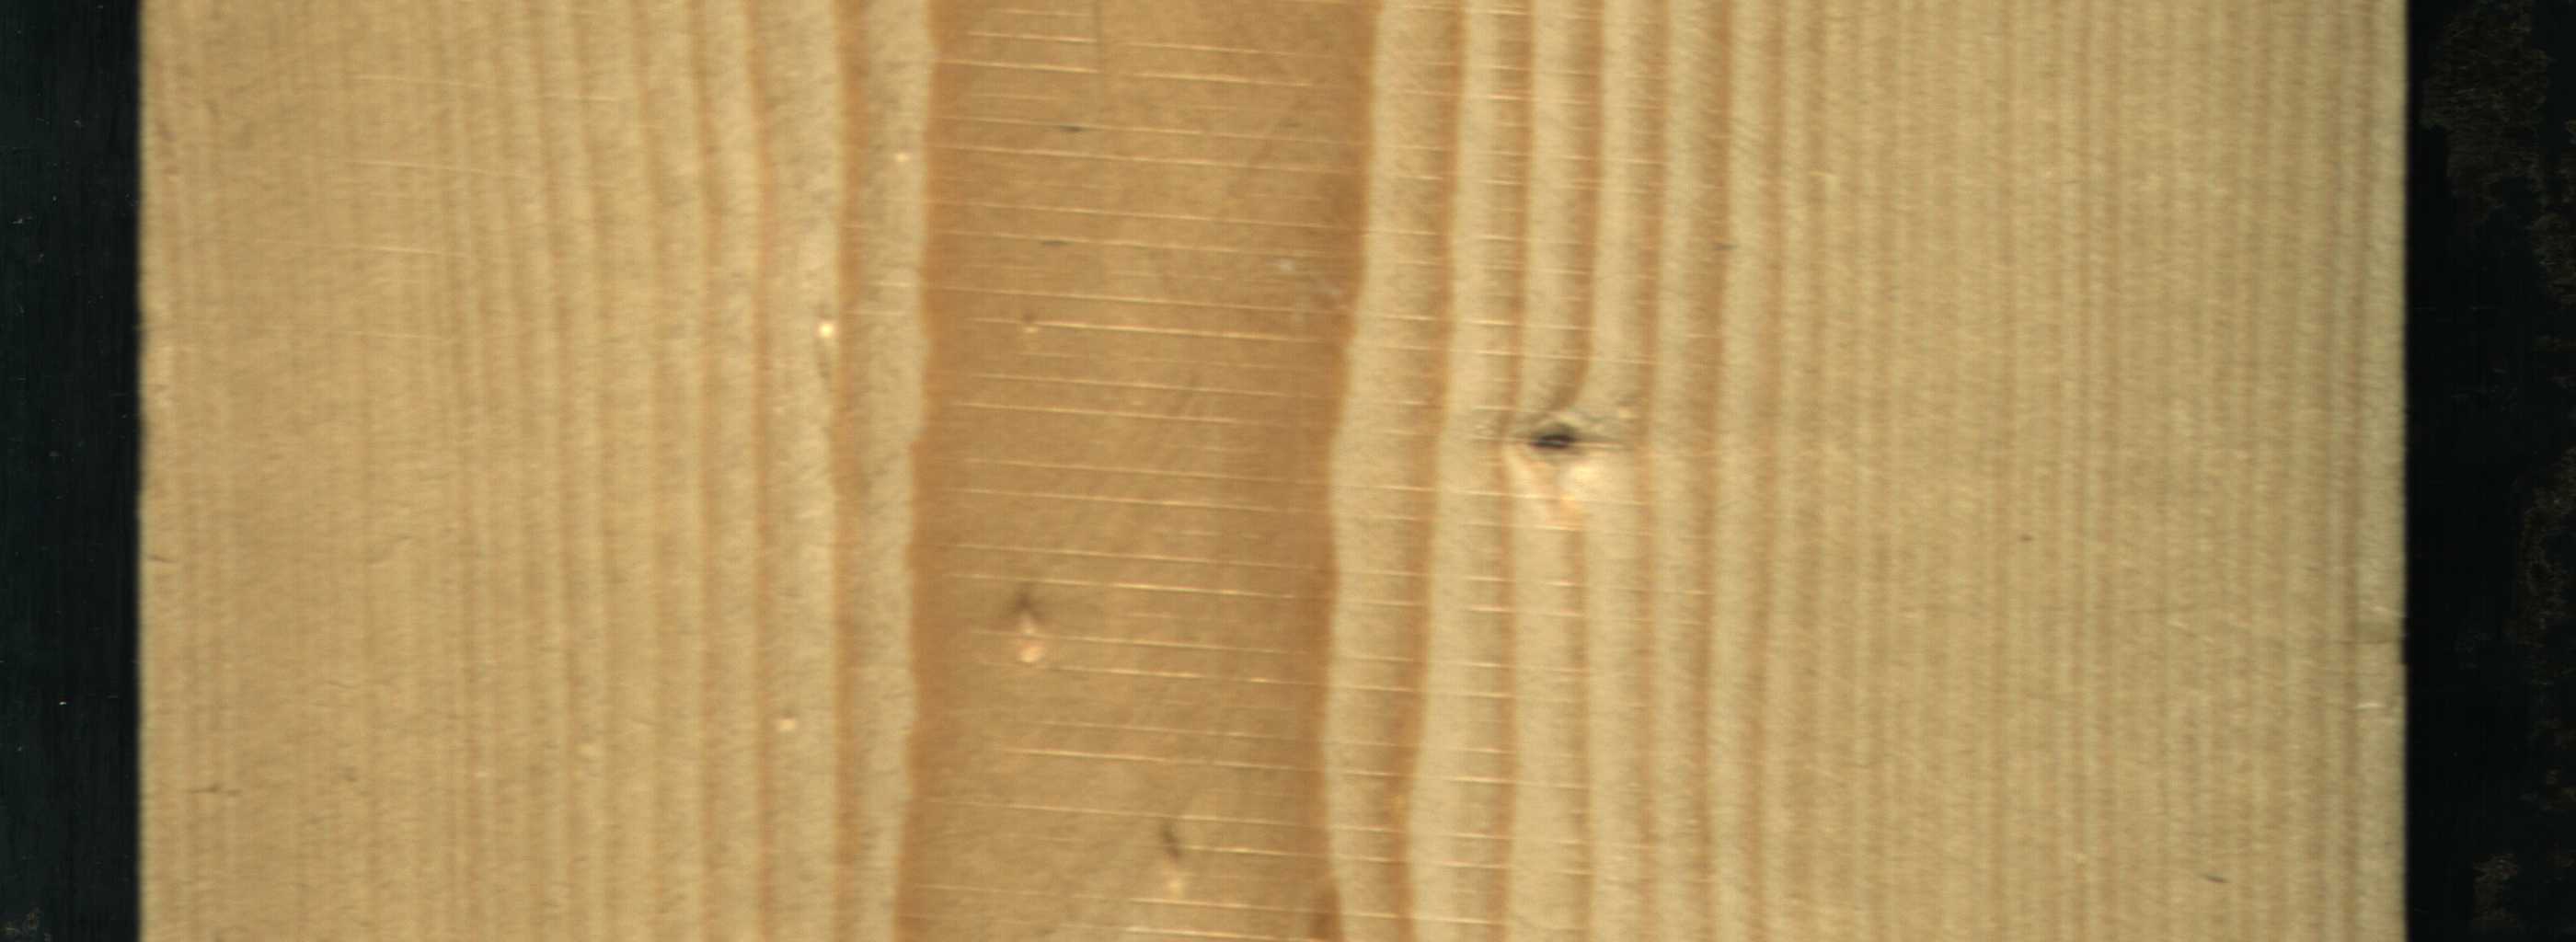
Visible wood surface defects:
Live_Knot